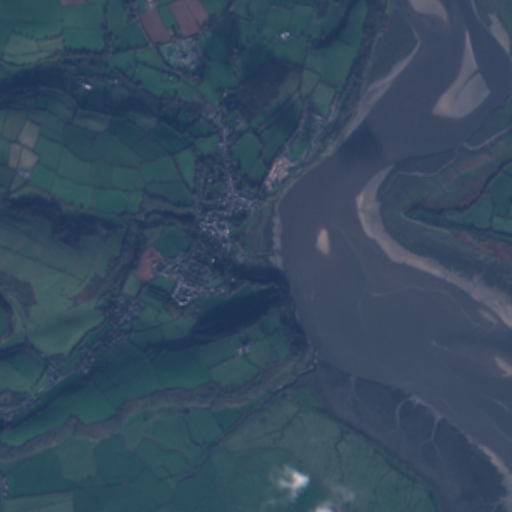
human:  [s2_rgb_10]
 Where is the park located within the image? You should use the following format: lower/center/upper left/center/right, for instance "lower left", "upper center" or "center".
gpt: The park is located in the center left of the image.
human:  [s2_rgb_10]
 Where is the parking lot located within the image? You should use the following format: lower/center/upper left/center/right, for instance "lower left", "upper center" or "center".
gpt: The parking lot is located in the upper center of the image.
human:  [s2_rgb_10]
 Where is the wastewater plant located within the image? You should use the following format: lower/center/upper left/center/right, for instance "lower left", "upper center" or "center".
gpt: The wastewater plant is located in the center of the image.
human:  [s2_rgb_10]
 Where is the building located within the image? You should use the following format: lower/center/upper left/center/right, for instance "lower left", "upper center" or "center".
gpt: There is no building in the image.